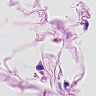
Metastatic tissue present: no